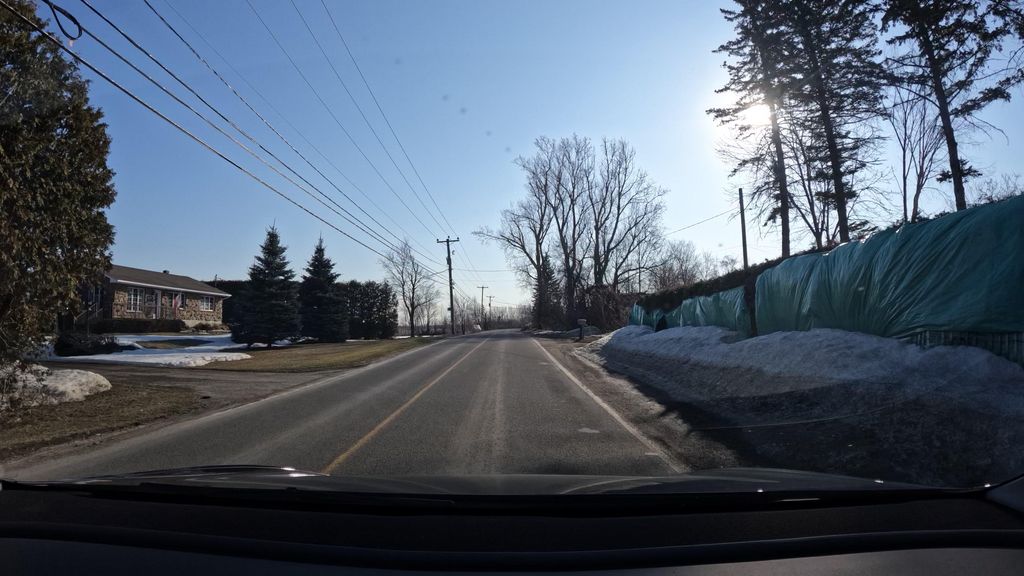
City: montreal